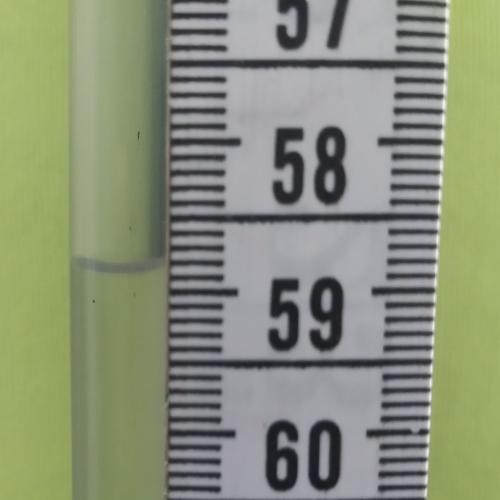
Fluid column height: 58.8 cm